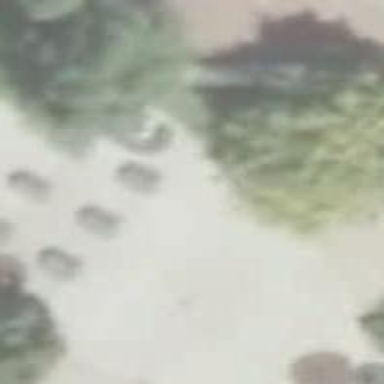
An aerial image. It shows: Picnic table located in leisure land area.